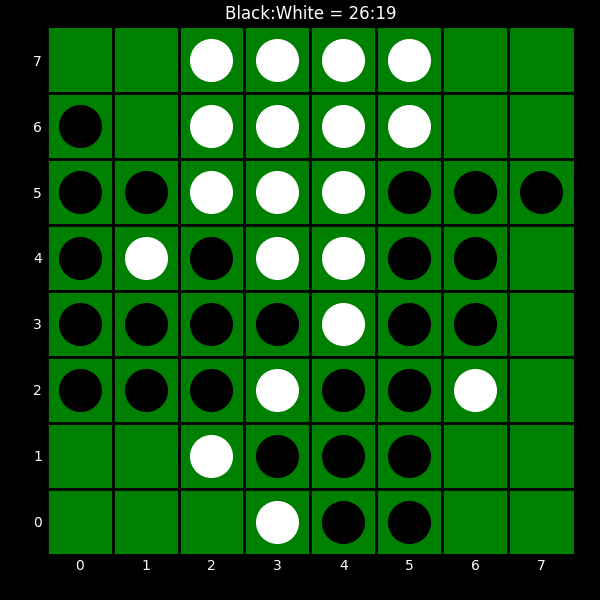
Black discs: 26
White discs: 19